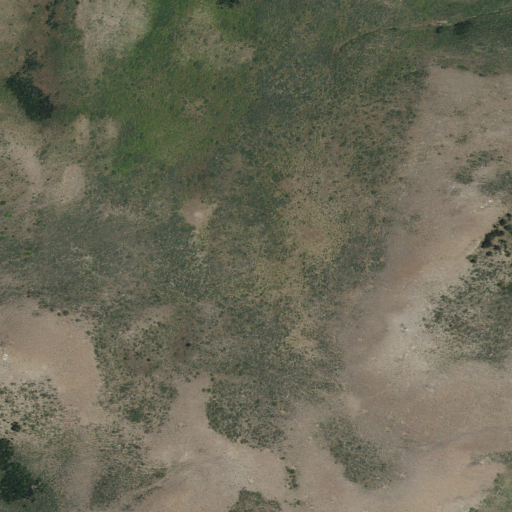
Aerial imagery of depression(s) in Idaho named Joes Basin containing shrub and deciduous forest